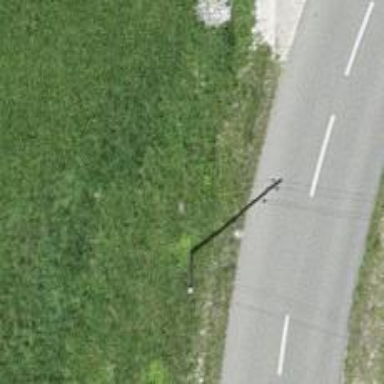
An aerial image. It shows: Minor power line.